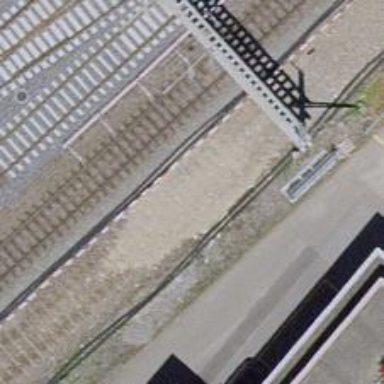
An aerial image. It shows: Yard with one track.